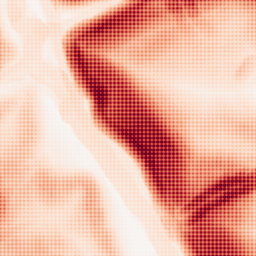
Category: morphological
Decomposition family: morphological_gradient
Decomposition parameters: size: 10
shape: disk
Upsampling method: sinc_hamming
Upsampling parameters: scale: 8
kernel_size: 8
Upsampling scale: 8